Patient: sex M, age 31
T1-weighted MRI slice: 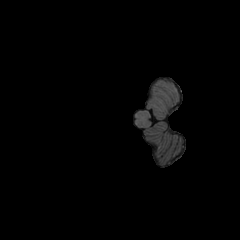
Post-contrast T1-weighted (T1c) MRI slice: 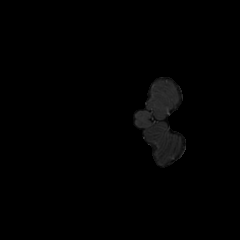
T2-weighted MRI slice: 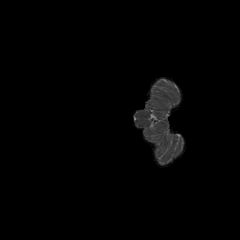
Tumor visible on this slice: no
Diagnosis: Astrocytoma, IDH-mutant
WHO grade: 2